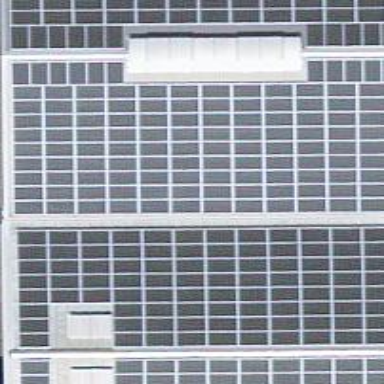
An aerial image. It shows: Solar power generator with photovoltaic panels.